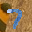
Label: 7